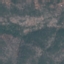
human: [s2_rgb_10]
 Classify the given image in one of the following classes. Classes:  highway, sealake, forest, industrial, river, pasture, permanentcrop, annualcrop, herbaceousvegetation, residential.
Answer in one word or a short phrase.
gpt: HerbaceousVegetation